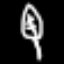
Label: leaf